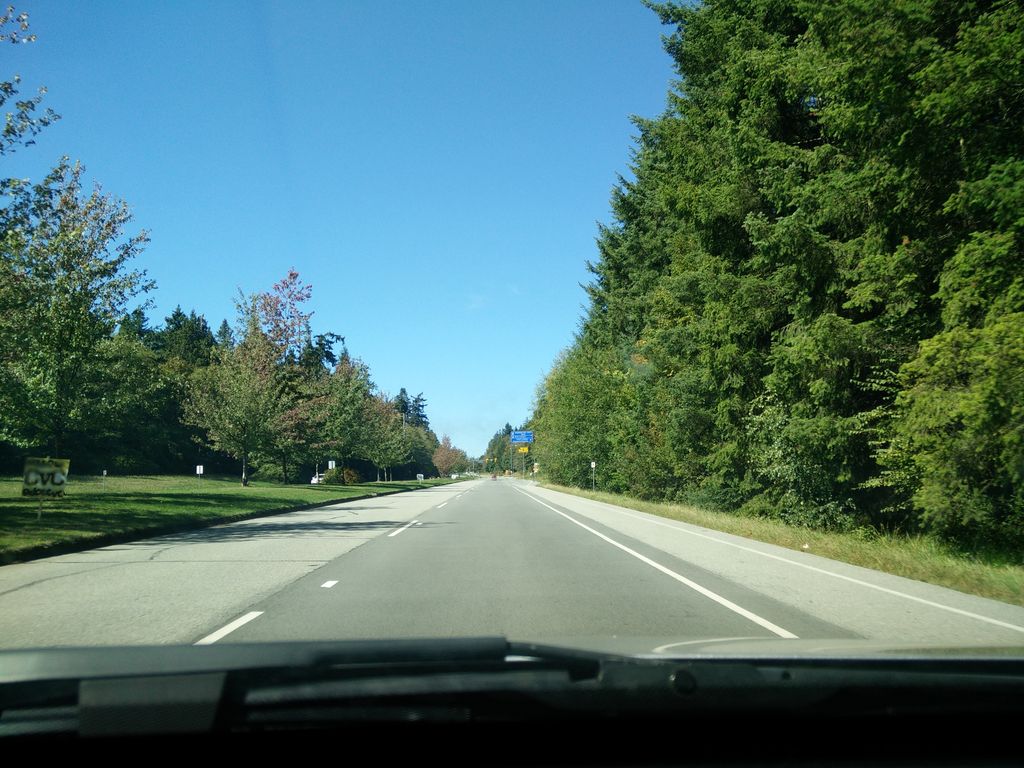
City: vancouver